高三 · 立体几何学
如图, 在四面体 $\mathrm{ABCD}$ 中, 设 $\mathrm{G}$ 是 $\mathrm{CD}$ 的中点, 则 $\overrightarrow{\mathrm{AB}}+\frac{1}{2}(\overrightarrow{\mathrm{BD}}+\overrightarrow{\mathrm{BC}})=(\quad)$
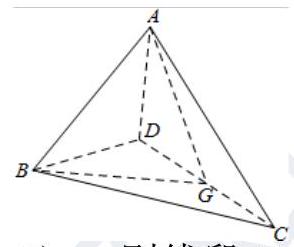
A. $\overrightarrow{\mathrm{AD}}$
B. $\overrightarrow{\mathrm{BG}}$
C. $\overrightarrow{\mathrm{CD}}$
D. $\overrightarrow{\mathrm{AG}}$

!
答案: D
解析: \mathrm{G}$ 是 $\mathrm{CD}$ 的中点, $	herefore \overrightarrow{\mathrm{AB}}+\frac{1}{2}(\overrightarrow{\mathrm{BD}}+\overrightarrow{\mathrm{BC}})=\overrightarrow{\mathrm{AB}}+\overrightarrow{\mathrm{BG}}=\overrightarrow{\mathrm{AG}}$, 故选: D.